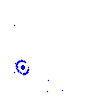
Particle: pion